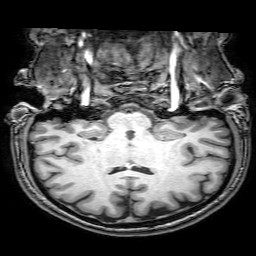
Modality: T1w
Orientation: sagittal
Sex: male
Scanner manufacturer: philips
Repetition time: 0.00832 s
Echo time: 0.00386 s